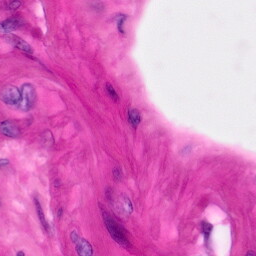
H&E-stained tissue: Pancreatic